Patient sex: M
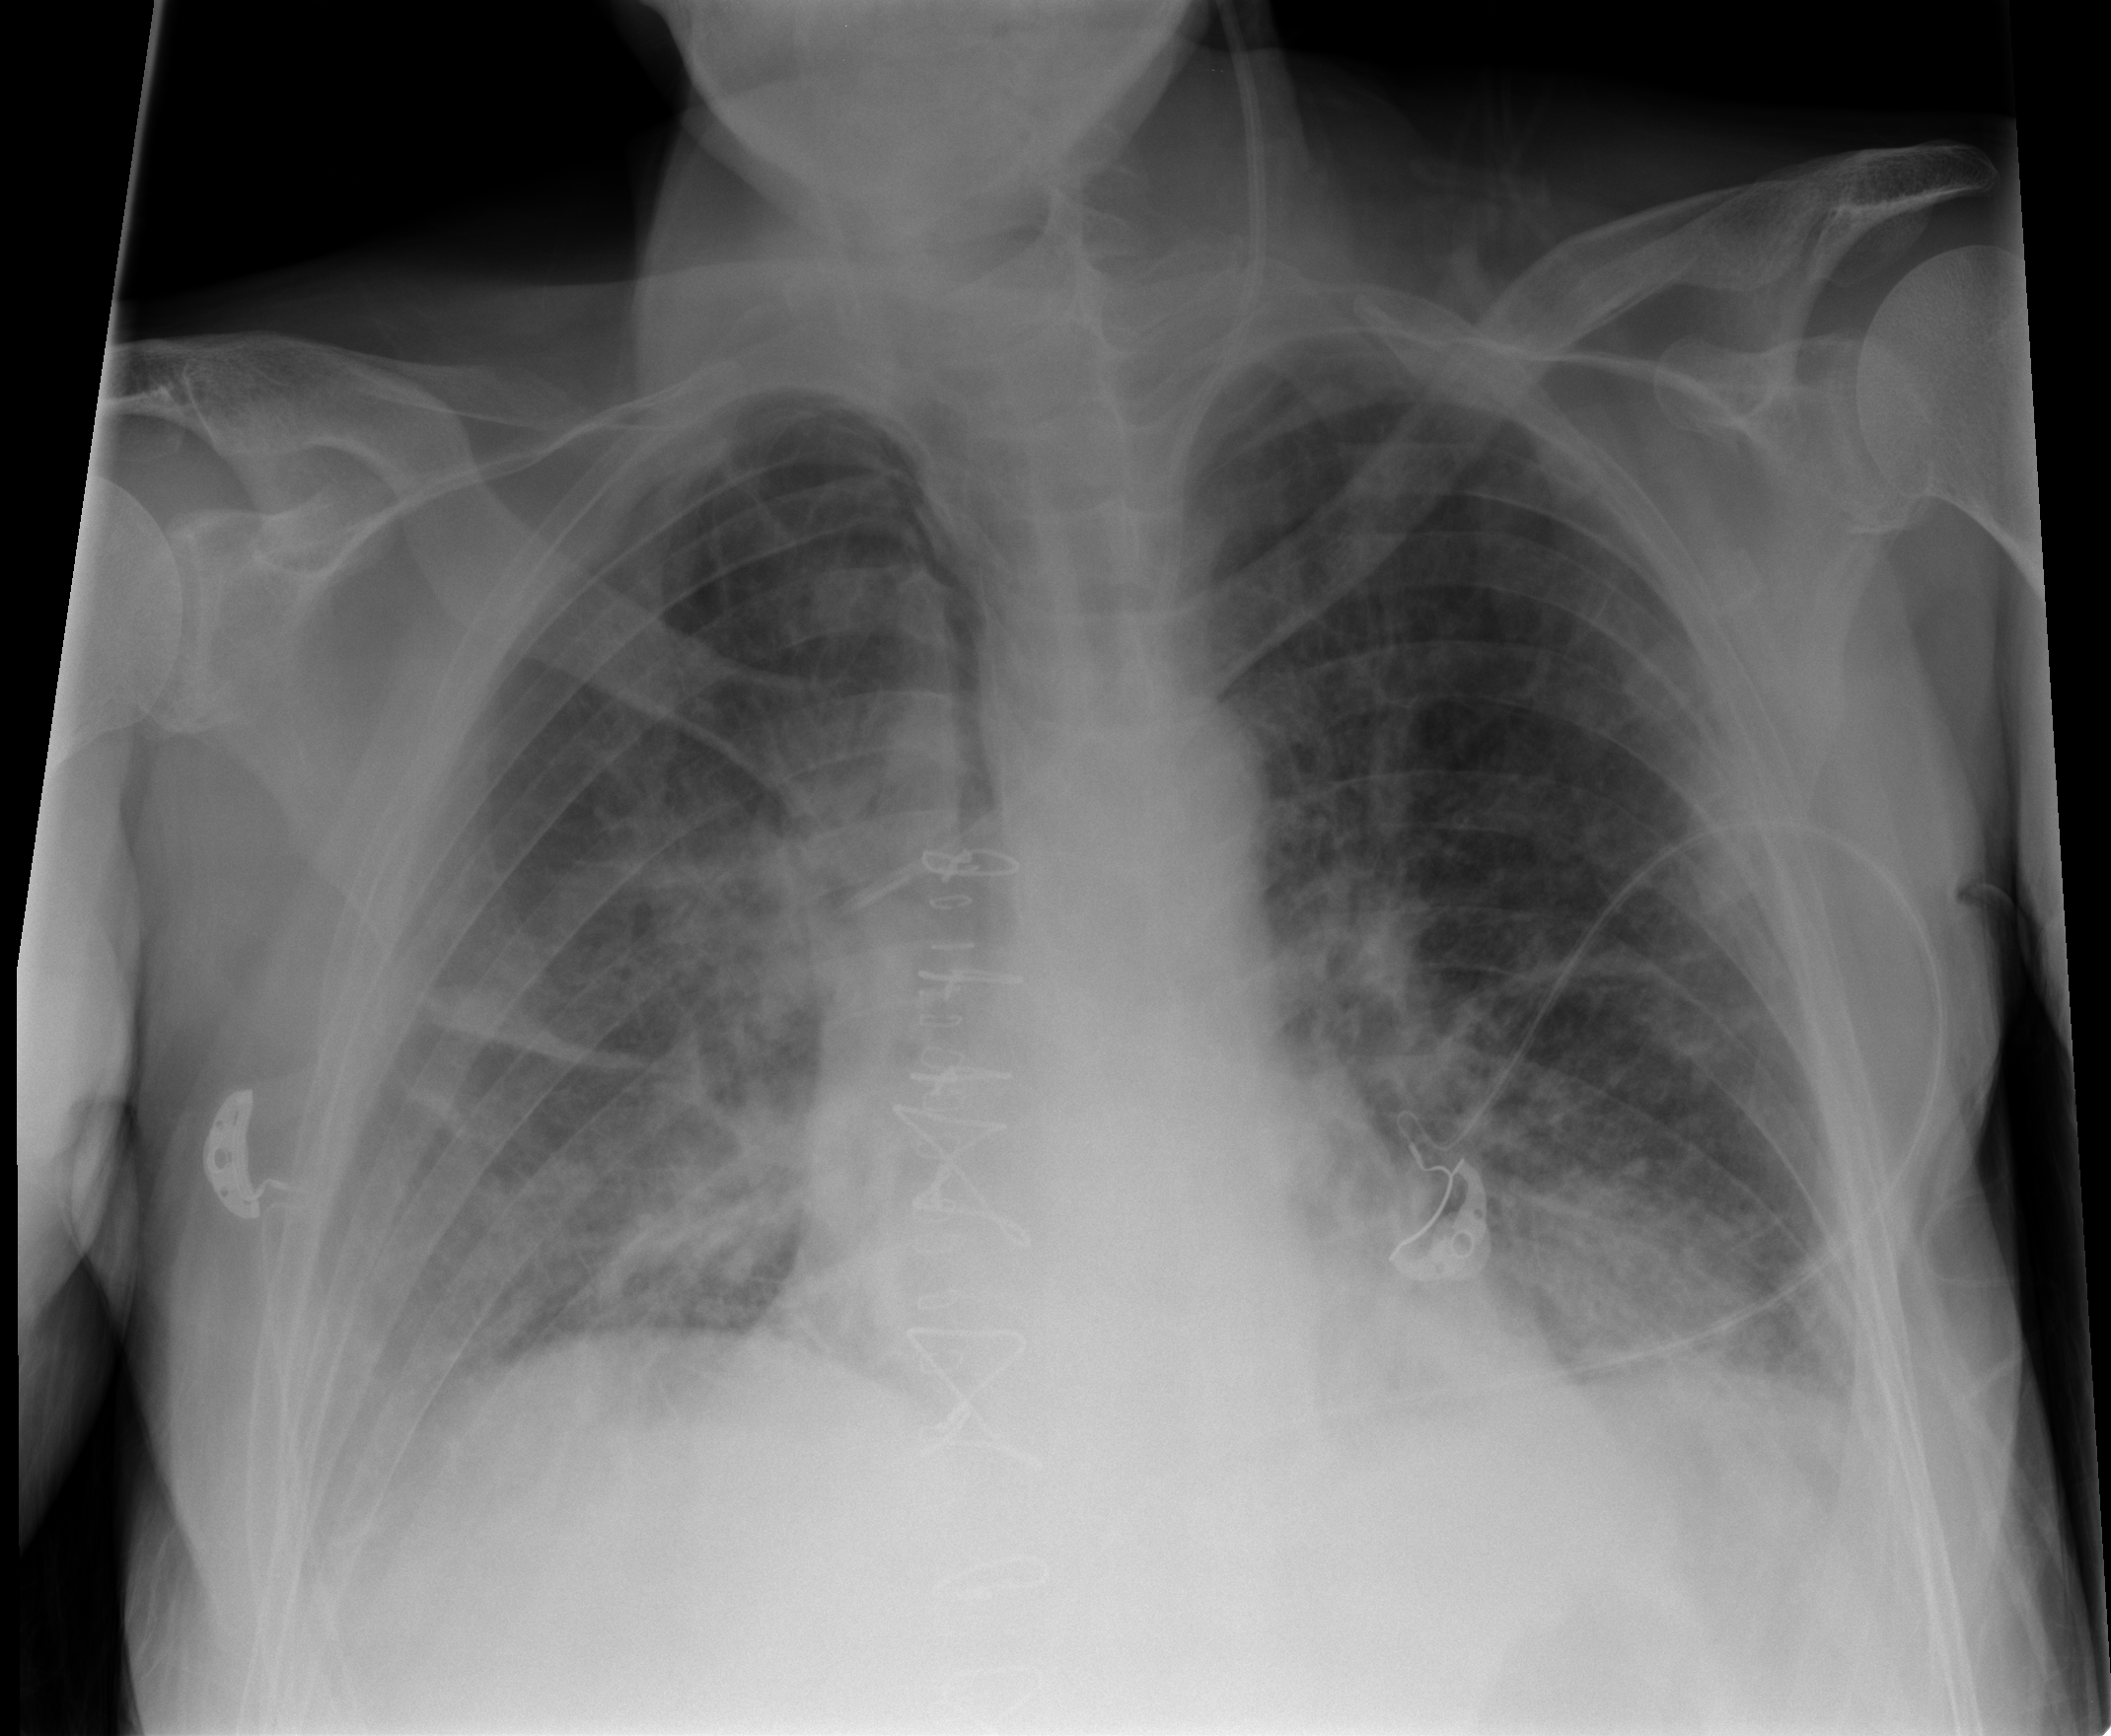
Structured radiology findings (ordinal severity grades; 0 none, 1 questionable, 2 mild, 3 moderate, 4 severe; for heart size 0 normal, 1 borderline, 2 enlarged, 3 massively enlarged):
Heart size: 0
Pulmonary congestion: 2
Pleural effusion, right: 2
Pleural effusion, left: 0
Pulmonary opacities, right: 2
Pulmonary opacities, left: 2
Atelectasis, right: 2
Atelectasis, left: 2